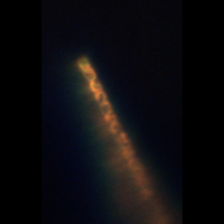
Taxon: Chaetoceros
Group: Diatoms